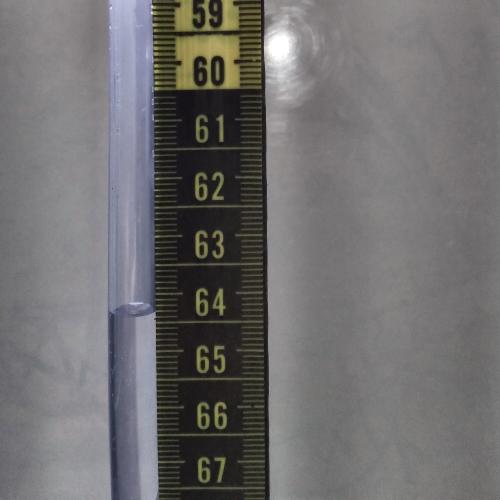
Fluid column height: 64.3 cm